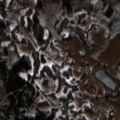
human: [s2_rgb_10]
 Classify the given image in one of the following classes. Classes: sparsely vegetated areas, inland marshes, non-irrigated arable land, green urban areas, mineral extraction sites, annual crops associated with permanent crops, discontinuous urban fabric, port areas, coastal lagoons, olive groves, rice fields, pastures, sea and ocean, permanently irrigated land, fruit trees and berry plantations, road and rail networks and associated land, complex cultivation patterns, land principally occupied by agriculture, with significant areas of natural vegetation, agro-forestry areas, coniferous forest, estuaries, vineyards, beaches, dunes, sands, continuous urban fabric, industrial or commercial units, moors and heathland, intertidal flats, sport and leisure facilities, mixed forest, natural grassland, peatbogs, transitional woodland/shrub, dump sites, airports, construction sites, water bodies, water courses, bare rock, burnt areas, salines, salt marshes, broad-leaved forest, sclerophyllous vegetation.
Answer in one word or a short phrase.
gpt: pastures, land principally occupied by agriculture, with significant areas of natural vegetation, broad-leaved forest, mixed forest, transitional woodland/shrub